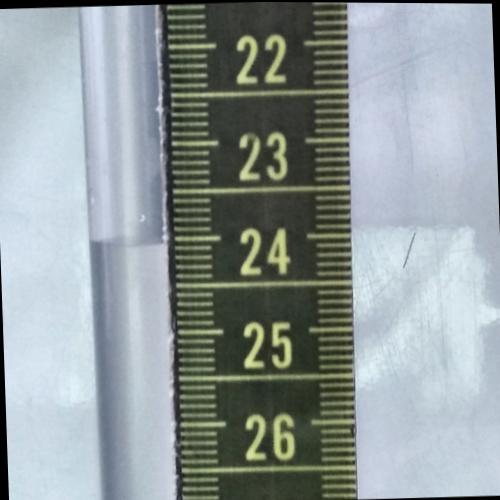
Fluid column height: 24.1 cm